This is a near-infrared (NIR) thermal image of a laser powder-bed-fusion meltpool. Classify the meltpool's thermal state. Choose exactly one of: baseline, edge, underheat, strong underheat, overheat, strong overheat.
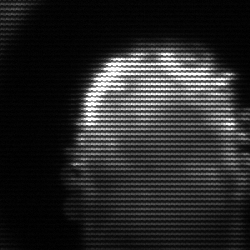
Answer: baseline